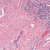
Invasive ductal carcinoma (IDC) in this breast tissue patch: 1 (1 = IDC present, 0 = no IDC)